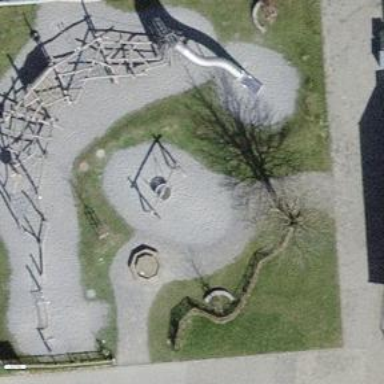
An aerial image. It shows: Playground area for leisure land.